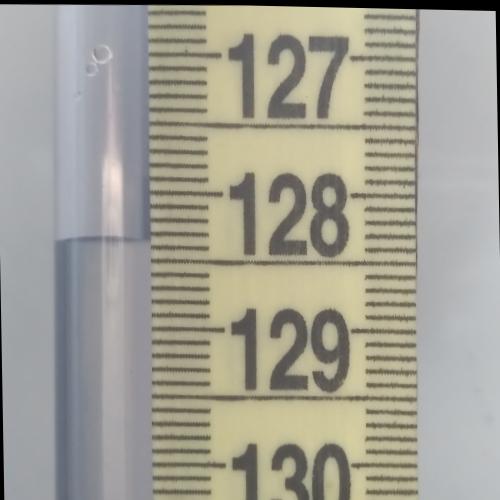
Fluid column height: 128.4 cm